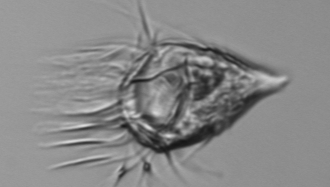
Label: Strombidium_morphotype1